Question: I want to use webdings characters in .net application.
Does anyone know how to do this.
I tried using :
'''
<asp:Label ID="lblSample" runat="server" Font-Names="Webdings" ></asp:Label>
'''
'''
lblSample.Text = "0x61"
'''
But it doesn't displaying properly.

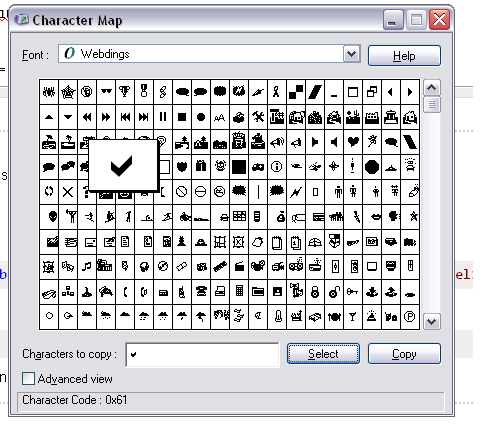
Answer: As can be seen in any <URL>, character '0x61' is a lower case 'a'.
You are trying to output the string '"0x61"' instead of a lower case 'a'.
You should be doing this:
'''
lblSample.Text = "a"
'''